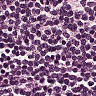
Metastatic tissue present: no